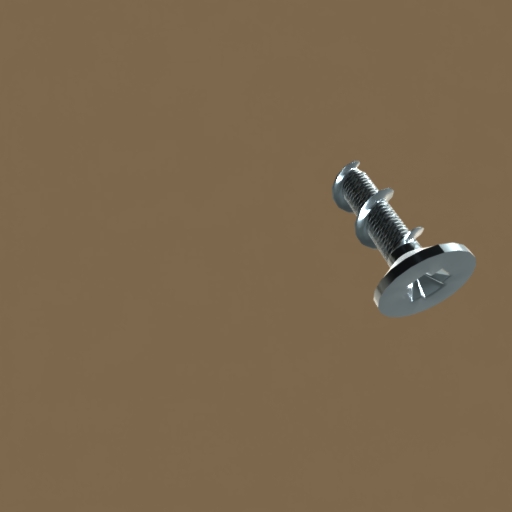
Label: screw